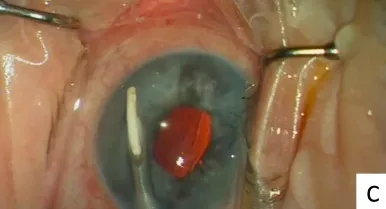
Surgical removal of the dexamethasone implant from the anterior chamber. C) Positioning of the 19-gauge needle around the implant.
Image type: medical_photograph (other_medical_photograph)